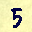
Label: 5